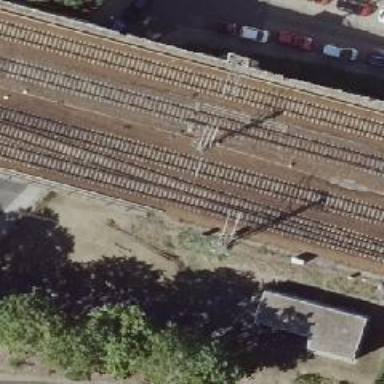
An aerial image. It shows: Railway switch with the turnout on the left side.